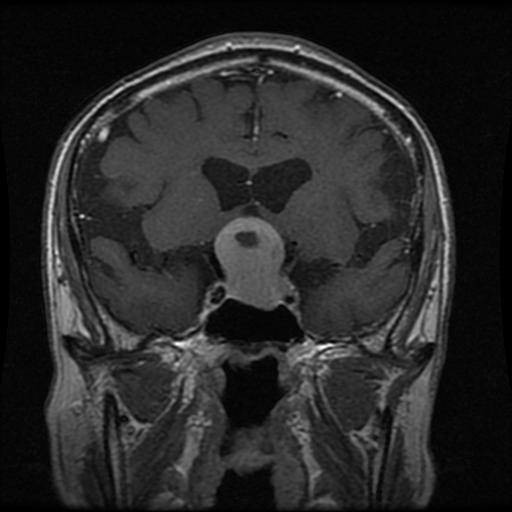
Label: pituitary